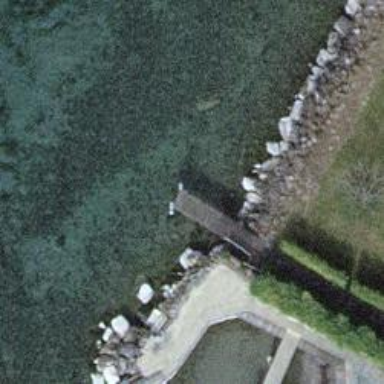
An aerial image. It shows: Man-made pier.